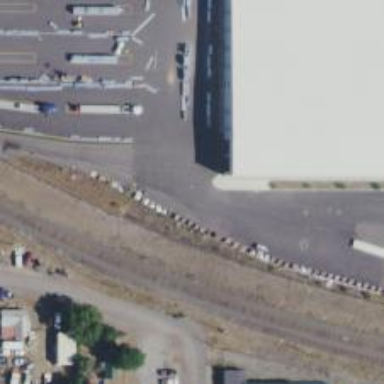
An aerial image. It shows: Railway siding for service.